Interaction volume radius: 10 \u00c5
Interaction volume height: 20 \u00c5
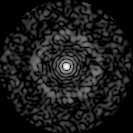
Disorder parameter: 0.8483